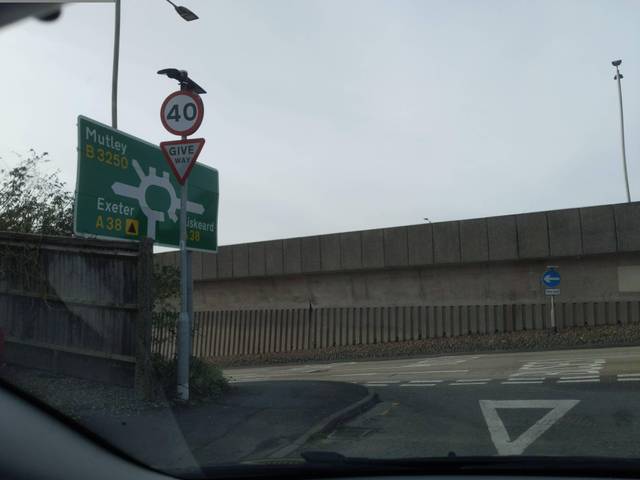
Region: United Kingdom
Coordinates: 50.402, -4.134